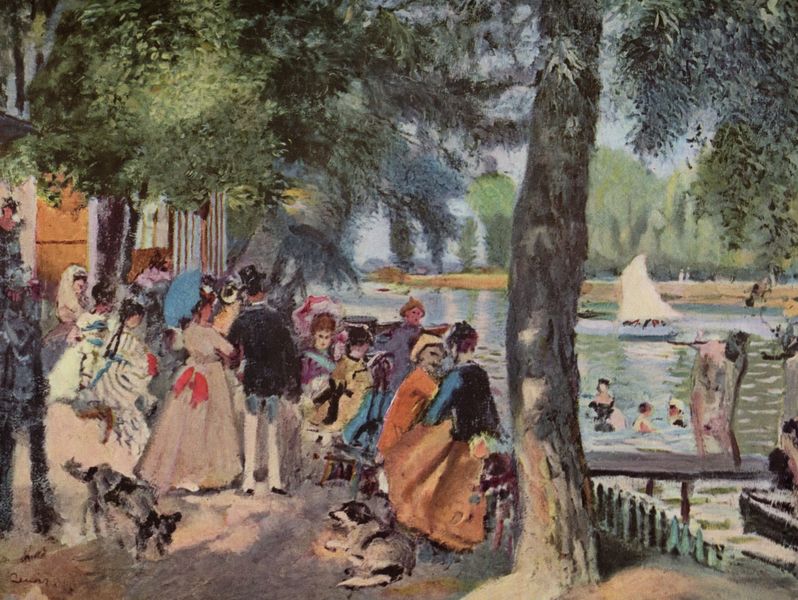
Titel: La Grenouillère
Künstler: Pierre Auguste Renoir
Standort: Sankt Petersburg
Institution: Eremitage
Schlagwörter: baum, blau, blätter, dunkel, gemälde, himmel, mann, meer, nackt, schatten, wasser, weiß, baden, badende, baumstämme, bäume, fluss, frauen, grün, impressionismus, menschen, sand, see, ufer, braun, bunt, damen, frankreich, frau, hell, kleid, kleider, licht, männer, orange, pastell, schwarz, tür, gebäude, gürtel, haus, hund, hunde, park, rot, schirm, schleier, sonnenschirm, zaun, gespräch, herren, malerei, schleife, zylinder, hose, jacke, bild, öl, baumstamm, erde, häuser, spiegelung, stamm, weide, sonne, boden, insel, mantel, gewänder, kind, paar, schleifen, schön, boot, boote, kinder, balkon, farbig, segel, segelboot, sommer, strand, wellen, zöpfe, segelschiff, nachmittag, ausflug, bank, seine, kai, promenade, bootssteg, querformat, steg, freizeit, impressionistisch, monet, vergnügen, streifen, bad, berlin, courbet, weiden, spaziergang, schwimmen, abtrocknen, künstler, macke, treffen, flanieren, sonntag, holzhütte, rinde, sonnenschein, impressionimus, spaziergänger, gamaschen, gespräche, bau, anlegestelle, spass, paare, schwimmer, flussufer, wannsee, flaneure, bä, glau, frankrecih, männner, segelbott, plaudern, freibad, bourgeoisie, bodens, booot, aonntag, setein, ratschen, badesteg, frankreicht, yole, man